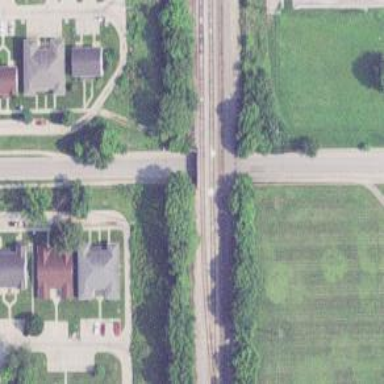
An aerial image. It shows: Crossing for the railway.